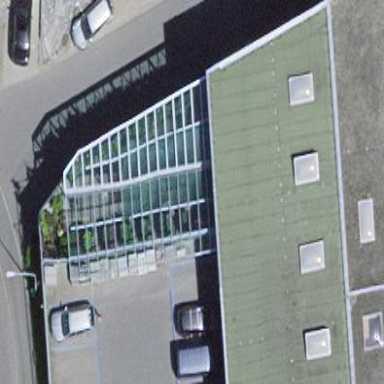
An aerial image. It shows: View of roof of building.